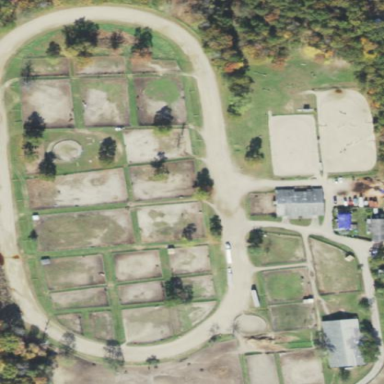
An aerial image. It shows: Leisure land designated for horse riding.